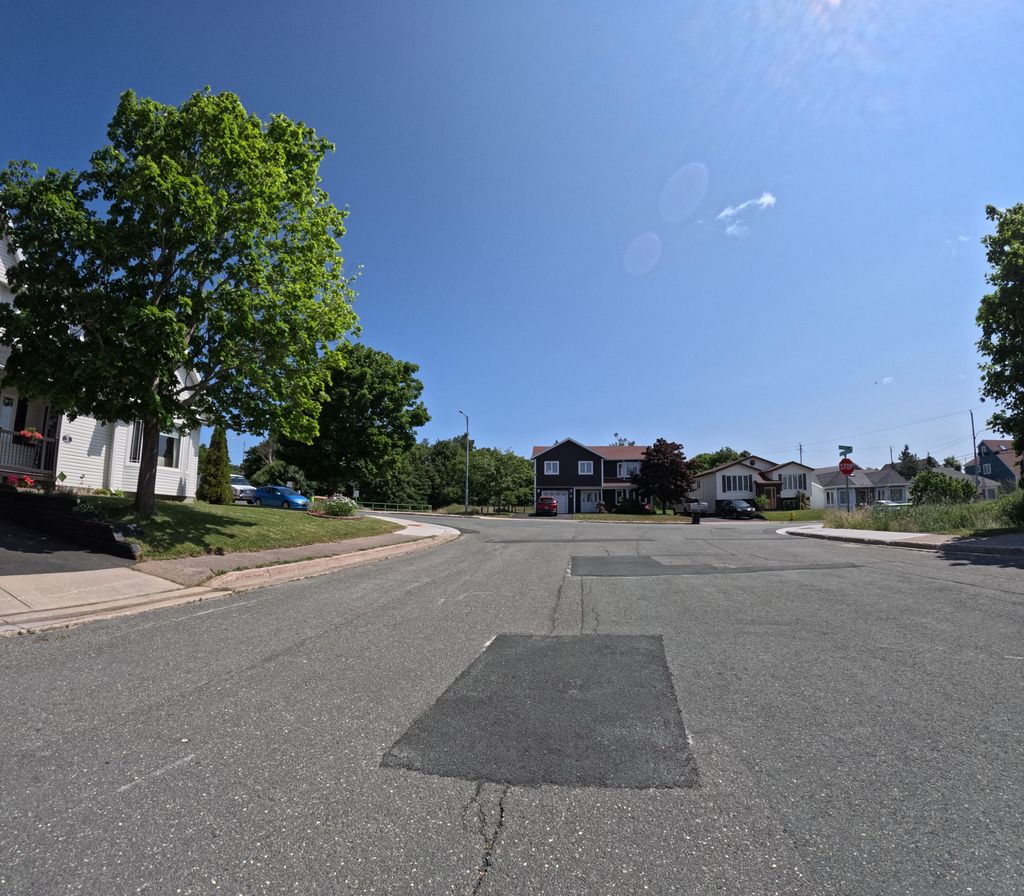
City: st_johns